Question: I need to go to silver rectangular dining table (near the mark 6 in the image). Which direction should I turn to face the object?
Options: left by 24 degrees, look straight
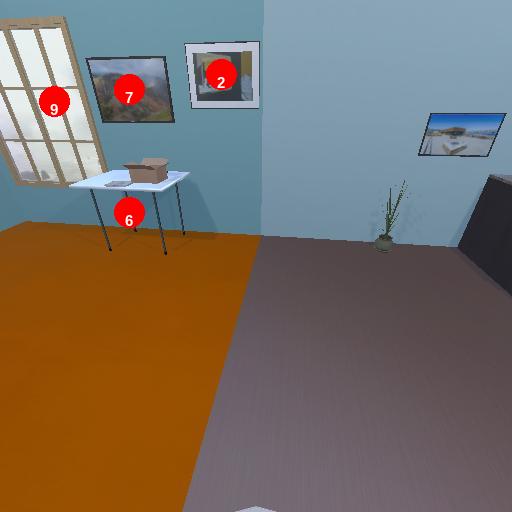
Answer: left by 24 degrees